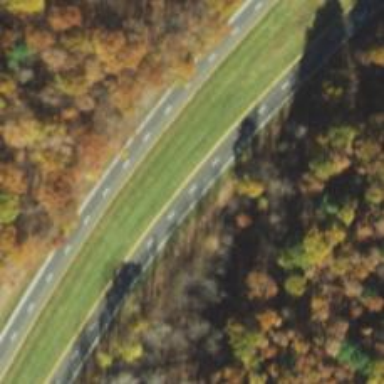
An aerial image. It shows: Expressway with asphalt surface classified as trunk highway.